【题型】填空题　【知识点】平面几何　【难度】easy
在$\text{Rt} \triangle ABC$中，斜边$AB$的长为$m$，$\angle B = 40^\circ$，则直角边$AC$的长为\underline{\quad\quad\quad}.
【解答】
\noindent \textbf{【答案】}$m\sin 40^\circ$

\noindent \textbf{【分析】}利用锐角三角函数的正弦值的定义可求解.

\noindent \textbf{【详解】}在$\text{Rt} \triangle ABC$中，斜边$AB$的长为$m$，$\angle B = 40^\circ$，
\(
\sin 40^\circ = \frac{AC}{AB},
\)
所以
\(
AC = AB\sin 40^\circ = m\sin 40^\circ.
\)

\noindent 故答案为：$m\sin 40^\circ$.
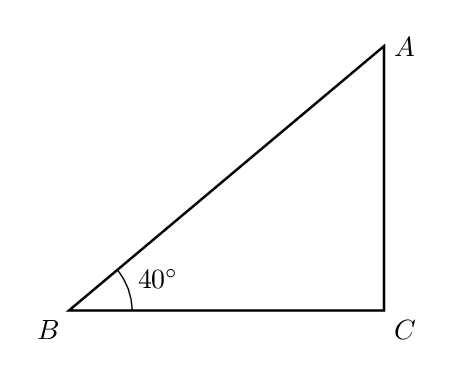